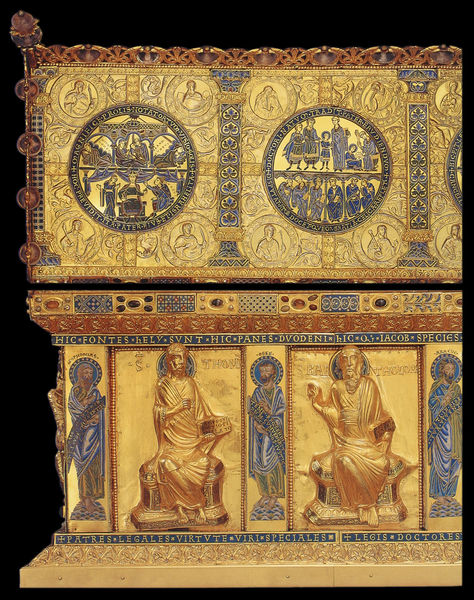
Titel: Heribertschrein
Standort: Köln, Neu St. Heribert (EU - D - NRW)
Schlagwörter: blau, säulen, rot, bart, felder, gold, kreis, rund, schrift, figuren, medaillon, kreise, halbkreis, fragment, römer, heiligenschein, heilige, email, schrein, zweiteilig, latein, grichen